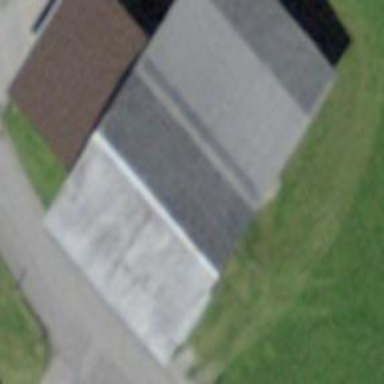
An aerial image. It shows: Rural barn.